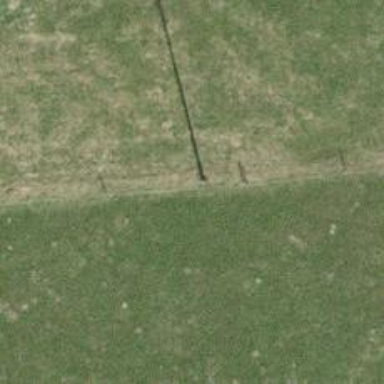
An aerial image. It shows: Minor power line.